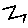
Label: zigzag